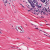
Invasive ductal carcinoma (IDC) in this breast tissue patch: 0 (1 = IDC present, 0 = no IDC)